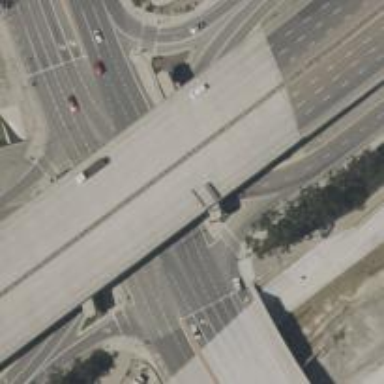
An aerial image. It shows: Primary link highway with asphalt surface.